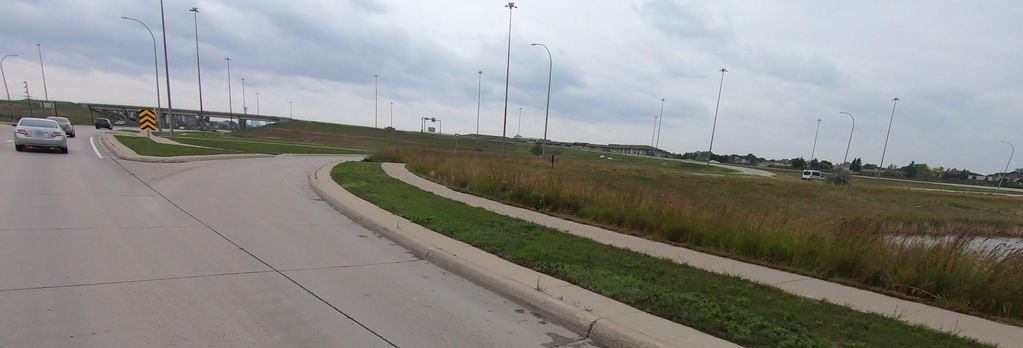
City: winnipeg